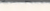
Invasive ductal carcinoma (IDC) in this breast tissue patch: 0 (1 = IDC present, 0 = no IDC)